Question: in my application, i currently have 2 document types. The one i will be focusing on, will be the second. My application is a 3d engine editor, which is build in MFC MDI. The first document is the render window, which works perfect, because it's simple to extract the hwnd of it, and then send it to my graphics class. But my second window, which is scripting, is supposed (for now) just to have a rich edit. But for some reason, it doesn't render(actually it does, but only once :/).
CEditorScriptView.h
'''
#pragma once
#include "CEditorDoc.h"
class CCEditorCntrItem;
class CCEditorScriptView : public CView
{
public: // create from serialization only
CCEditorScriptView();
DECLARE_DYNCREATE(CCEditorScriptView)
// Attributes
public:
CCEditorDoc* GetDocument() const;
static CCEditorScriptView * GetView();
// m_pSelection holds the selection to the current CCEditorCntrItem.
// For many applications, such a member variable isn't adequate to
// represent a selection, such as a multiple selection or a selection
// of objects that are not CCEditorCntrItem objects. This selection
// mechanism is provided just to help you get started
// TODO: replace this selection mechanism with one appropriate to your app
CCEditorCntrItem* m_pSelection;
CRichEditCtrl* m_rEdit;
int TYPE;
// Operations
public:
// Overrides
public:
virtual void OnDraw(CDC* pDC); // overridden to draw this view
virtual BOOL PreCreateWindow(CREATESTRUCT& cs);
protected:
virtual void OnInitialUpdate(); // called first time after construct
virtual BOOL IsSelected(const CObject* pDocItem) const;// Container support
// Implementation
public:
virtual ~CCEditorScriptView();
#ifdef _DEBUG
virtual void AssertValid() const;
virtual void Dump(CDumpContext& dc) const;
#endif
protected:
// Generated message map functions
protected:
afx_msg void OnDestroy();
afx_msg void OnSetFocus(CWnd* pOldWnd);
afx_msg void OnSize(UINT nType, int cx, int cy);
afx_msg void OnInsertObject();
afx_msg void OnCancelEditCntr();
afx_msg void OnFilePrint();
afx_msg void OnFilePrintPreview();
afx_msg void OnRButtonUp(UINT nFlags, CPoint point);
afx_msg void OnContextMenu(CWnd* pWnd, CPoint point);
DECLARE_MESSAGE_MAP()
};
#ifndef _DEBUG // debug version in CEditorView.cpp
inline CCEditorDoc* CCEditorScriptView::GetDocument() const
{ return reinterpret_cast<CCEditorDoc*>(m_pDocument); }
#endif
'''
CEditorScriptView.cpp:
'''
#include "stdafx.h"
// SHARED_HANDLERS can be defined in an ATL project implementing preview, thumbnail
// and search filter handlers and allows sharing of document code with that project.
#ifndef SHARED_HANDLERS
#include "CEditor.h"
#endif
#include "CEditorDoc.h"
#include "CntrItem.h"
#include "resource.h"
#ifdef _DEBUG
#define new DEBUG_NEW
#endif
// CCEditorView
#pragma region CCEditorScriptView
IMPLEMENT_DYNCREATE(CCEditorScriptView, CView)
BEGIN_MESSAGE_MAP(CCEditorScriptView, CView)
ON_WM_DESTROY()
ON_WM_SETFOCUS()
ON_WM_SIZE()
ON_COMMAND(ID_OLE_INSERT_NEW, &CCEditorScriptView::OnInsertObject)
ON_COMMAND(ID_CANCEL_EDIT_CNTR, &CCEditorScriptView::OnCancelEditCntr)
ON_COMMAND(ID_FILE_PRINT, &CCEditorScriptView::OnFilePrint)
ON_WM_CONTEXTMENU()
ON_WM_RBUTTONUP()
END_MESSAGE_MAP()
// CCEditorView construction/destruction
CCEditorScriptView::CCEditorScriptView()
{
EnableActiveAccessibility();
m_pSelection = NULL;
// TODO: add construction code here
m_rEdit->Create(WS_CHILD|WS_VISIBLE|WS_BORDER|ES_MULTILINE,
CRect(10,10,500,500), this, 1);
//m_rEdit->SetFocus();
TYPE = ID_CEDITOR_VIEW_SCRIPT;
}
CCEditorScriptView::~CCEditorScriptView()
{
}
BOOL CCEditorScriptView::PreCreateWindow(CREATESTRUCT& cs)
{
// TODO: Modify the Window class or styles here by modifying
// the CREATESTRUCT cs
return CView::PreCreateWindow(cs);
}
// CCEditorView drawing
void CCEditorScriptView::OnDraw(CDC* pDC)
{
if (!pDC)
return;
CCEditorDoc* pDoc = GetDocument();
ASSERT_VALID(pDoc);
if (!pDoc)
return;
// TODO: add draw code for native data here
// TODO: also draw all OLE items in the document
// Draw the selection at an arbitrary position. This code should be
// removed once your real drawing code is implemented. This position
// corresponds exactly to the rectangle returned by CCEditorCntrItem,
// to give the effect of in-place editing.
// TODO: remove this code when final draw code is complete.
m_rEdit->UpdateWindow();
if (m_pSelection != NULL)
{
CSize size;
CRect rect(10, 10, 210, 210);
if (m_pSelection->GetExtent(&size, m_pSelection->m_nDrawAspect))
{
pDC->HIMETRICtoLP(&size);
rect.right = size.cx + 10;
rect.bottom = size.cy + 10;
}
m_pSelection->Draw(pDC, rect);
}
}
// MDI view implementation file
CCEditorScriptView * CCEditorScriptView::GetView()
{
CMDIChildWnd * pChild =
((CMDIFrameWnd*)(AfxGetApp()->m_pMainWnd))->MDIGetActive();
if ( !pChild )
return NULL;
CView * pView = pChild->GetActiveView();
if ( !pView )
return NULL;
// Fail if view is of wrong kind
/*if ( ! pView->IsKindOf( RUNTIME_CLASS(CCEditorRenderView) ) )
return NULL;*/
return (CCEditorScriptView *) pView;
}
void CCEditorScriptView::OnInitialUpdate()
{
CView::OnInitialUpdate();
// TODO: remove this code when final selection model code is written
m_pSelection = NULL; // initialize selection
}
void CCEditorScriptView::OnDestroy()
{
// Deactivate the item on destruction; this is important
// when a splitter view is being used
COleClientItem* pActiveItem = GetDocument()->GetInPlaceActiveItem(this);
if (pActiveItem != NULL && pActiveItem->GetActiveView() == this)
{
pActiveItem->Deactivate();
ASSERT(GetDocument()->GetInPlaceActiveItem(this) == NULL);
}
CView::OnDestroy();
}
// OLE Client support and commands
BOOL CCEditorScriptView::IsSelected(const CObject* pDocItem) const
{
// The implementation below is adequate if your selection consists of
// only CCEditorCntrItem objects. To handle different selection
// mechanisms, the implementation here should be replaced
// TODO: implement this function that tests for a selected OLE client item
return pDocItem == m_pSelection;
}
void CCEditorScriptView::OnInsertObject()
{
// Invoke the standard Insert Object dialog box to obtain information
// for new CCEditorCntrItem object
COleInsertDialog dlg;
if (dlg.DoModal() != IDOK)
return;
BeginWaitCursor();
CCEditorCntrItem* pItem = NULL;
TRY
{
// Create new item connected to this document
CCEditorDoc* pDoc = GetDocument();
ASSERT_VALID(pDoc);
pItem = new CCEditorCntrItem(pDoc);
ASSERT_VALID(pItem);
// Initialize the item from the dialog data
if (!dlg.CreateItem(pItem))
AfxThrowMemoryException(); // any exception will do
ASSERT_VALID(pItem);
if (dlg.GetSelectionType() == COleInsertDialog::createNewItem)
pItem->DoVerb(OLEIVERB_SHOW, this);
ASSERT_VALID(pItem);
// As an arbitrary user interface design, this sets the selection
// to the last item inserted
// TODO: reimplement selection as appropriate for your application
m_pSelection = pItem; // set selection to last inserted item
pDoc->UpdateAllViews(NULL);
}
CATCH(CException, e)
{
if (pItem != NULL)
{
ASSERT_VALID(pItem);
pItem->Delete();
}
AfxMessageBox(IDP_FAILED_TO_CREATE);
}
END_CATCH
EndWaitCursor();
}
// The following command handler provides the standard keyboard
// user interface to cancel an in-place editing session. Here,
// the container (not the server) causes the deactivation
void CCEditorScriptView::OnCancelEditCntr()
{
// Close any in-place active item on this view.
COleClientItem* pActiveItem = GetDocument()->GetInPlaceActiveItem(this);
if (pActiveItem != NULL)
{
pActiveItem->Close();
}
ASSERT(GetDocument()->GetInPlaceActiveItem(this) == NULL);
}
// Special handling of OnSetFocus and OnSize are required for a container
// when an object is being edited in-place
void CCEditorScriptView::OnSetFocus(CWnd* pOldWnd)
{
COleClientItem* pActiveItem = GetDocument()->GetInPlaceActiveItem(this);
if (pActiveItem != NULL &&
pActiveItem->GetItemState() == COleClientItem::activeUIState)
{
// need to set focus to this item if it is in the same view
CWnd* pWnd = pActiveItem->GetInPlaceWindow();
if (pWnd != NULL)
{
pWnd->SetFocus(); // don't call the base class
return;
}
}
CView::OnSetFocus(pOldWnd);
}
void CCEditorScriptView::OnSize(UINT nType, int cx, int cy)
{
CView::OnSize(nType, cx, cy);
COleClientItem* pActiveItem = GetDocument()->GetInPlaceActiveItem(this);
if (pActiveItem != NULL)
pActiveItem->SetItemRects();
}
void CCEditorScriptView::OnFilePrint()
{
//By default, we ask the Active document to print itself
//using IOleCommandTarget. If you don't want this behavior
//remove the call to COleDocObjectItem::DoDefaultPrinting.
//If the call fails for some reason, we will try printing
//the docobject using the IPrint interface.
CPrintInfo printInfo;
ASSERT(printInfo.m_pPD != NULL);
if (S_OK == COleDocObjectItem::DoDefaultPrinting(this, &printInfo))
return;
CView::OnFilePrint();
}
void CCEditorScriptView::OnRButtonUp(UINT /* nFlags */, CPoint point)
{
ClientToScreen(&point);
OnContextMenu(this, point);
}
void CCEditorScriptView::OnContextMenu(CWnd* /* pWnd */, CPoint point)
{
#ifndef SHARED_HANDLERS
theApp.GetContextMenuManager()->ShowPopupMenu(IDR_POPUP_EDIT, point.x, point.y, this, TRUE);
#endif
}
// CCEditorView diagnostics
#ifdef _DEBUG
void CCEditorScriptView::AssertValid() const
{
CView::AssertValid();
}
void CCEditorScriptView::Dump(CDumpContext& dc) const
{
CView::Dump(dc);
}
CCEditorDoc* CCEditorScriptView::GetDocument() const // non-debug version is inline
{
ASSERT(m_pDocument->IsKindOf(RUNTIME_CLASS(CCEditorDoc)));
return (CCEditorDoc*)m_pDocument;
}
#pragma endregion
#endif //_DEBUG
// CCEditorView message handlers
'''
And this is currently what it outputs:

Now is seems ok, but it only renders it once, meaning if I would click on it(richEdit) nothing would happen, or if I tried to type in the richEdit, nothing would happen as well. So I'm wondering, why? Why doesn't it continue rendering, or updating the view?
Thank You
PS. If you wan't me to post anything, like code, please comment.
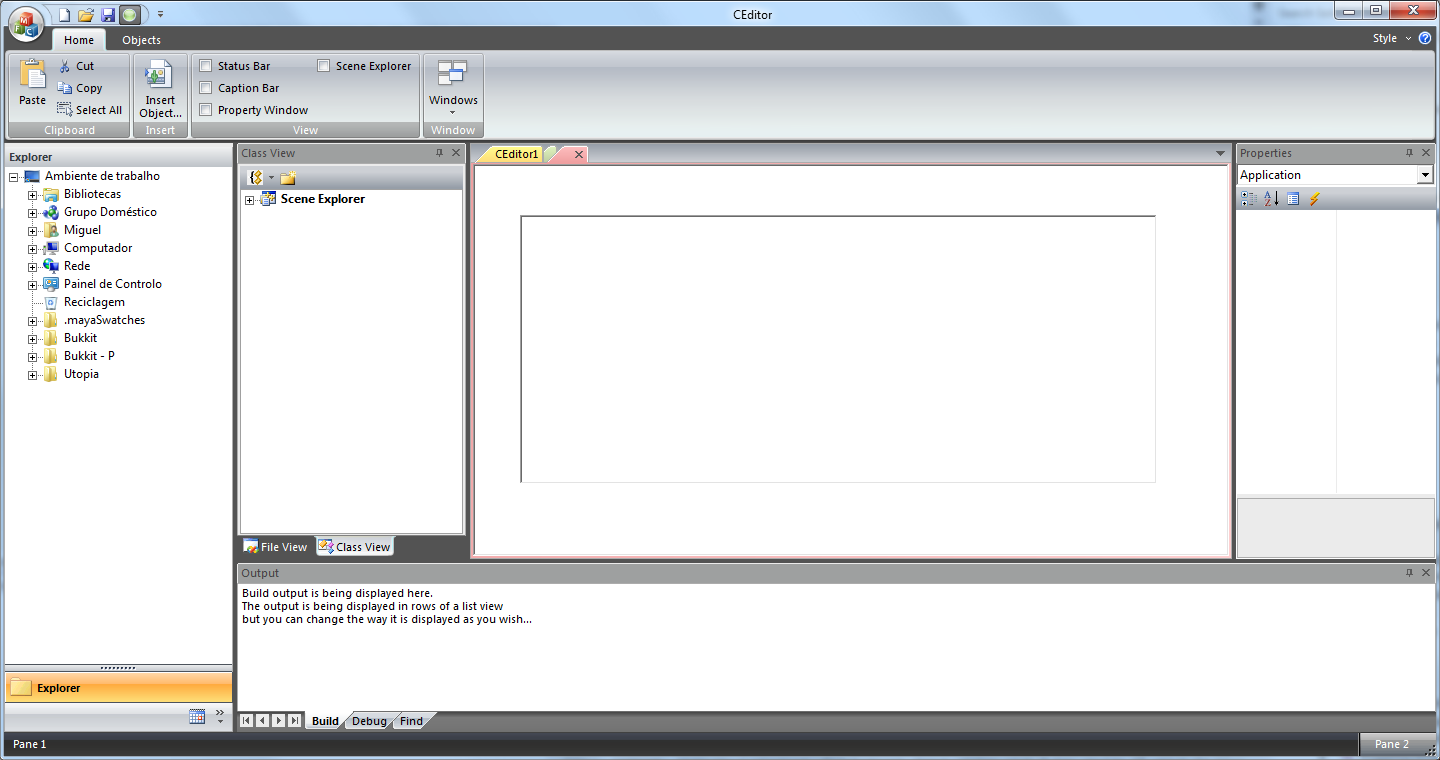
Answer: So, it seems that I've solved my problem, here's the solution:
I looked at the console and noticed that the window had failed to create. And i came to the solution that the m_rEdit was the fault(by testing). So i figured out that i had to initialize the pointer in the constructor, and use the m_rEdit->Create in the OnInitialUpdate(). And that fixed it.
Anyways, thank you for anyone who tried to solve this mystery.